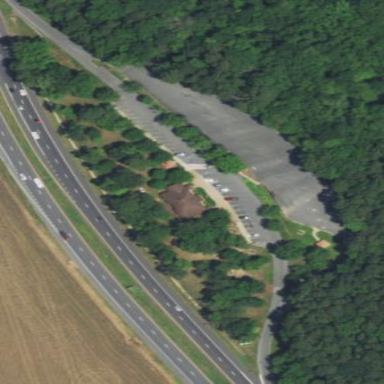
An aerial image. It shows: Rest area along the road.